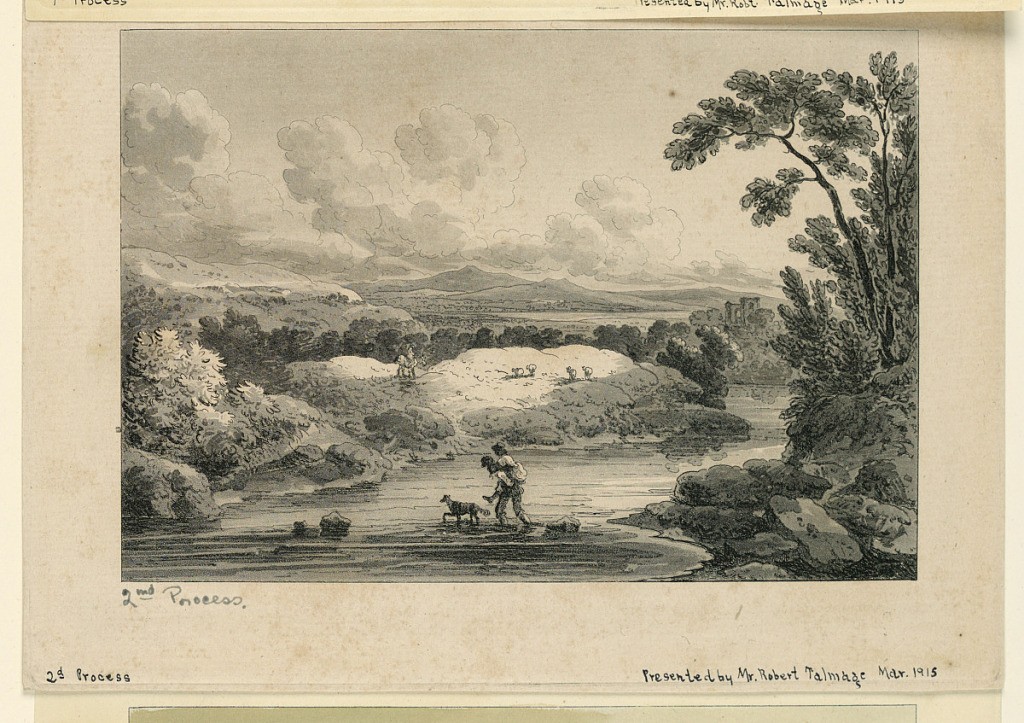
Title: Pastoral Scene, 2nd process
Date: ca. 1840
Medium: Colored aquatint on paper
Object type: Print
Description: Fragment of an 1840 "papier peint" or wallpaper.